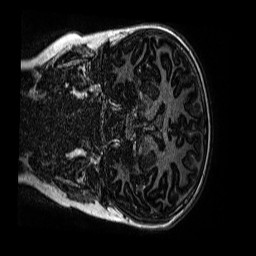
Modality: MP2RAGE
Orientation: coronal
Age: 11
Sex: male
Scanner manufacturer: siemens
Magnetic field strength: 3 T
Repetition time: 4 s
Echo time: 0.00299 s